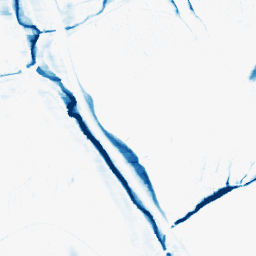
Category: morphological
Decomposition family: morphological_ellipse
Decomposition parameters: operation: closing
width: 5
height: 20
Upsampling method: quintic
Upsampling parameters: scale: 4
Upsampling scale: 4